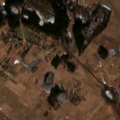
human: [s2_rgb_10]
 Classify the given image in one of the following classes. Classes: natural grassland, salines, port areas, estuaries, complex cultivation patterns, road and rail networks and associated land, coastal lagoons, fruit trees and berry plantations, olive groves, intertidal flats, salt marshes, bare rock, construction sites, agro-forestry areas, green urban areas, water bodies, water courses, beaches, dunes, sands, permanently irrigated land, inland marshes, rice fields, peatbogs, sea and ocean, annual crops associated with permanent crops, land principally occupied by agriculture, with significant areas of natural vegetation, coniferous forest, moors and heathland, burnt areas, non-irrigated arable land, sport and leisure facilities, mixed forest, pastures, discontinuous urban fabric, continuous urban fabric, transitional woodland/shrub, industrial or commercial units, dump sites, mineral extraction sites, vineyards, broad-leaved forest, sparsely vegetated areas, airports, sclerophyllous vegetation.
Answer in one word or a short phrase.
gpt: non-irrigated arable land, pastures, complex cultivation patterns, land principally occupied by agriculture, with significant areas of natural vegetation, coniferous forest